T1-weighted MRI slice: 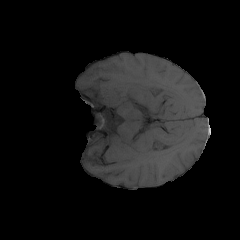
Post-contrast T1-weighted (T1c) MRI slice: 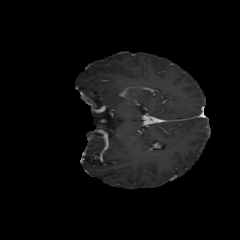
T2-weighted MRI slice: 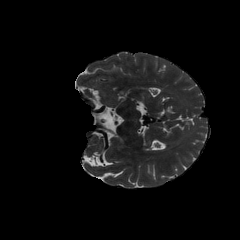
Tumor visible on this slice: no